Question: How do I enable "Better Performance" on an External USB HD programatically in C/C++.
Specifically I am talking about the device properties pane in the control panel in Microsoft Windows. That enables a form of OS level write caching.

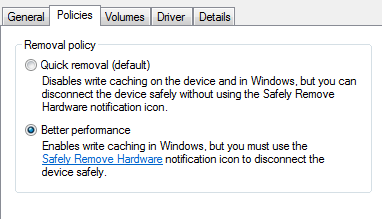
Answer: This link Provided by Alex K. is my accepted answer: It deals with the 'IOCTL_DISK_SET_CACHE_INFORMATION DeviceIoControl()'
<URL>
'''
#define _WIN32_WINNT 0x0503
#include <windows.h>
DISK_CACHE_INFORMATION info;
DISK_CACHE_INFORMATION rinfo;
void main(void)
{
DWORD rr;
HANDLE hDevice;
DWORD err;
DWORD returned;
hDevice = CreateFile("\\.\C:", // drive to open
GENERIC_READ | GENERIC_WRITE,
FILE_SHARE_WRITE | FILE_SHARE_READ,
// share mode
NULL, // default security attributes
OPEN_EXISTING, // disposition
FILE_ATTRIBUTE_SYSTEM, // file attributes
NULL); // do not copy file attributes
if(hDevice==INVALID_HANDLE_VALUE)
{
return;
}
rr = DeviceIoControl(hDevice,IOCTL_DISK_GET_CACHE_INFORMATION,NULL,
0,(LPVOID)&info,(DWORD)sizeof(info),(LPDWORD)&returned, (LPOVERLAPPED)NULL);
if (!rr)
{
err = GetLastError();
return;
}
info.WriteCacheEnabled = true;
info.ReadCacheEnabled = false;
info.DisablePrefetchTransferLength = 1;
rr = DeviceIoControl(hDevice,IOCTL_DISK_SET_CACHE_INFORMATION,(LPVOID)&info,(DWORD)sizeof(info),
NULL,0,(LPDWORD)&returned,(LPOVERLAPPED)NULL);
if (!rr)
{
err = GetLastError();
return;
}
rr = DeviceIoControl(hDevice,IOCTL_DISK_GET_CACHE_INFORMATION,NULL,0,
(LPVOID)&rinfo,(DWORD)sizeof(rinfo),(LPDWORD)&returned,(LPOVERLAPPED)NULL);
if (!rr)
{
err = GetLastError();
return;
}
CloseHandle(hDevice);
}
'''
---
:
Windows 2K did contain a "Power Protected" Write Cache Option, but it was never carried over to Windows XP. Which makes a comment about using 'Dskcache.exe' invalid. Was "Power Protected Mode" ever put back into e.g. Windows Vista? I do not know.